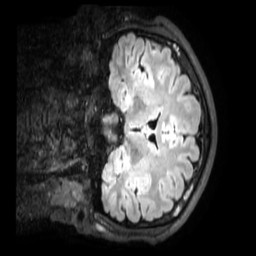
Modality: FLAIR
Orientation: coronal
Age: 23
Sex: male
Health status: healthy
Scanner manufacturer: philips
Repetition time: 4.8 s
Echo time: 0.2812 s